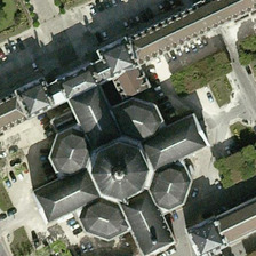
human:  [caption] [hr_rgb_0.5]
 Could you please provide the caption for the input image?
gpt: The igloos in the church are very different.

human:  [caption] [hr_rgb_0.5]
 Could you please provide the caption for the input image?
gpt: The church's Golos are very different.

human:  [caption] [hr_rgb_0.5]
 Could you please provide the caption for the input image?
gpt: The igloo in the church is very different.

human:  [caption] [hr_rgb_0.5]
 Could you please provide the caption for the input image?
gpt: igloos in the church are very different.

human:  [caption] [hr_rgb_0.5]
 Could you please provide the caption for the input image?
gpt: The ice houses in the church are very different.